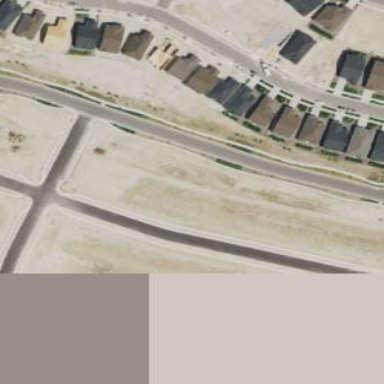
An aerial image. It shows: This residential area consists of single-family homes.